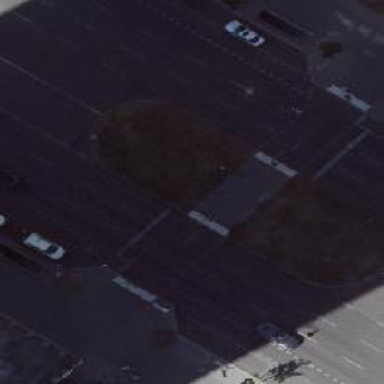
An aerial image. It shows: Traffic island covered with lush grass.